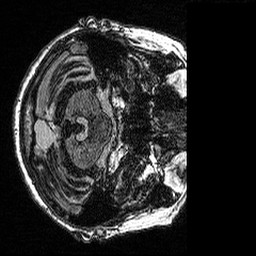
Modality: MP2RAGE
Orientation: axial
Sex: female
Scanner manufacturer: siemens
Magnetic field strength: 3 T
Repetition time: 5 s
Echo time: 0.00292 s